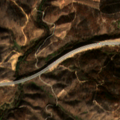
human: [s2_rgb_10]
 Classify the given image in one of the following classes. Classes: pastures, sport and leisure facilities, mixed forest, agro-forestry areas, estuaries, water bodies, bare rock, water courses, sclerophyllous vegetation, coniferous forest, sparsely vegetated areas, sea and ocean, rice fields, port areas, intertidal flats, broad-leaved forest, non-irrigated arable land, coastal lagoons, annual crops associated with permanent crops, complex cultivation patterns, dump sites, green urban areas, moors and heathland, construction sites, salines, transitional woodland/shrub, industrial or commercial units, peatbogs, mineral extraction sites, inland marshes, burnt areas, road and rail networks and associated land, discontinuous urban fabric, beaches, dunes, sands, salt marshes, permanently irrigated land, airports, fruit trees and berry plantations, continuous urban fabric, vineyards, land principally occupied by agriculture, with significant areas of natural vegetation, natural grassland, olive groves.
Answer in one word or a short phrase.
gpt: broad-leaved forest, transitional woodland/shrub